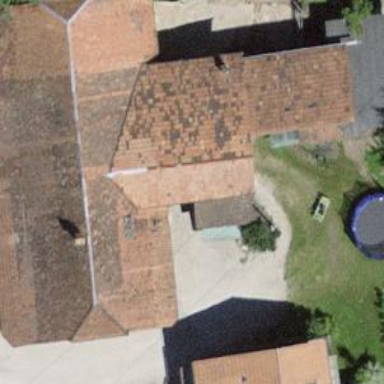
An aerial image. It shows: Farm building.